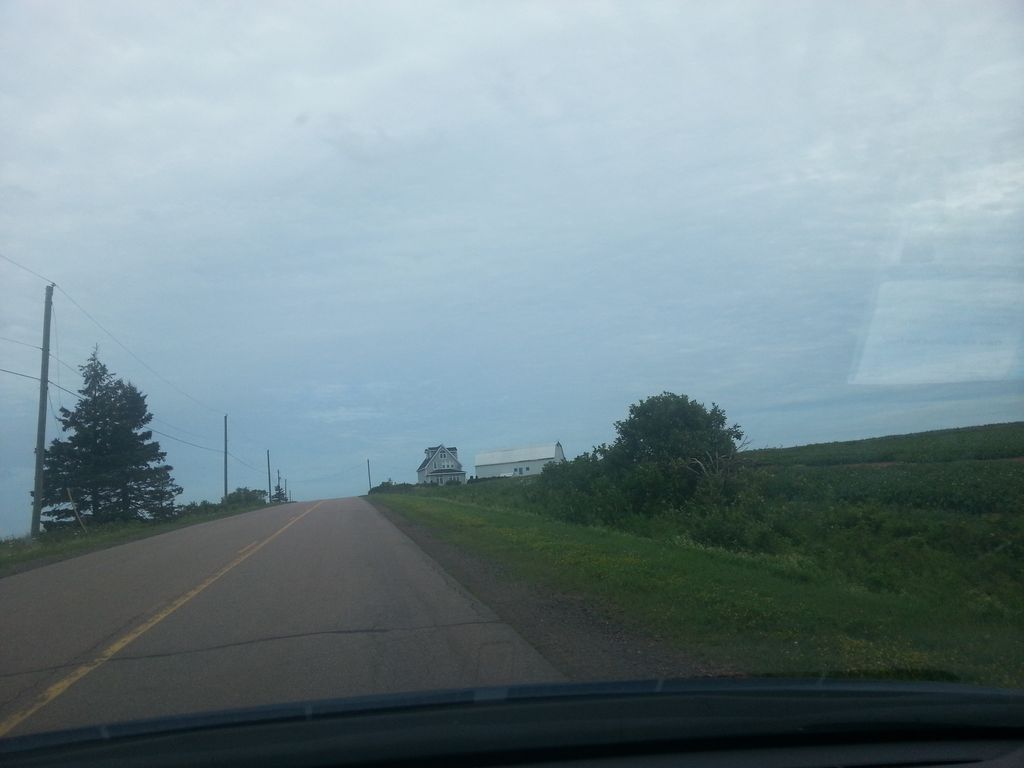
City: charlottetown